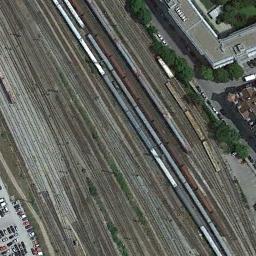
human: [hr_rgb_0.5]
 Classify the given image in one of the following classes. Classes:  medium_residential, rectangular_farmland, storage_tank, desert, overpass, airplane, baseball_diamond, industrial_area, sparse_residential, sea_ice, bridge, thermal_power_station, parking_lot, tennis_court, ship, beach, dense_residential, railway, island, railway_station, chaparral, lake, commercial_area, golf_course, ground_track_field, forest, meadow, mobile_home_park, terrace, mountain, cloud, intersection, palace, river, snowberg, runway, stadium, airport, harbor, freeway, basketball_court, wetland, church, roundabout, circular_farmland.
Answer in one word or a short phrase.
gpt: railway